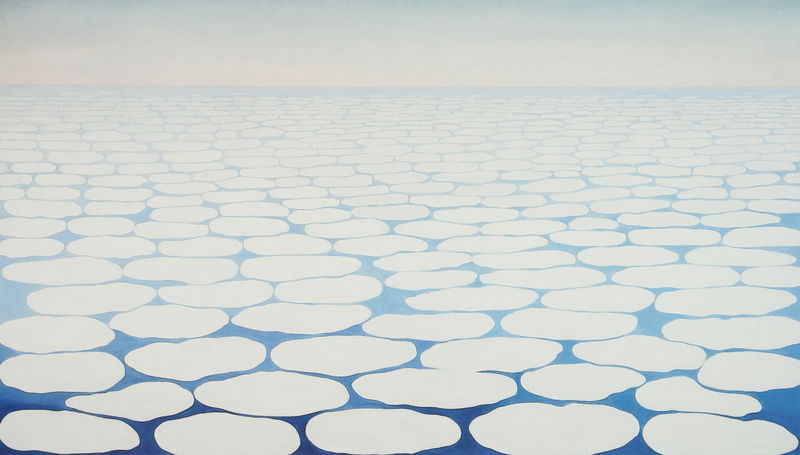
Titel: Skye above Clouds III
Künstler: Georgia O'Keeffe
Institution: Privatsammlung
Schlagwörter: blau, himmel, meer, wasser, weiß, wolken, fluss, landschaft, see, teich, hell, ausblick, blick, eis, wolke, bach, horizont, natur, weite, gewässer, kreis, rund, abstrakt, fläche, modern, formen, graphik, winter, treiben, dunkelblau, diesig, eisschollen, schwimmen, form, druck, punkt, kreise, seerosen, kreisförmig, scholle, zellen, schollen, eisdecke, offenes meer, keeffe, abstände, pukte, o'eeffe, miteinander, nordpol, georgia o'eeffe, arktis, eismeer, eisscholle, reuter, treibeis